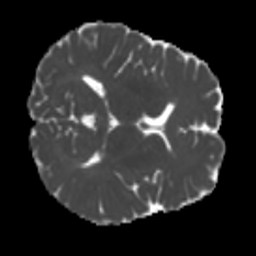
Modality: MD
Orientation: axial
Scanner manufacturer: siemens
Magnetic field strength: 3 T
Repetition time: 4 s
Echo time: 0.0594 s